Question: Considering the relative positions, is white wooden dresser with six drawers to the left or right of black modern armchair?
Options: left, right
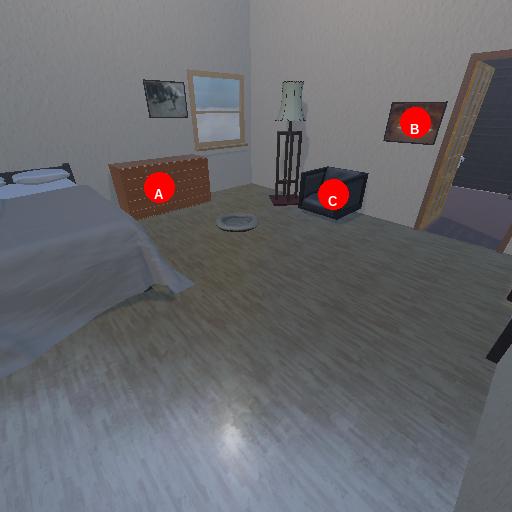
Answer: left